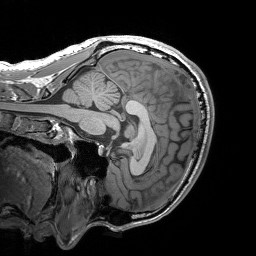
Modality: T1w
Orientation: sagittal
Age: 22